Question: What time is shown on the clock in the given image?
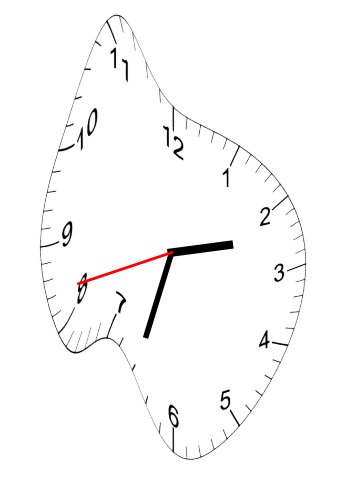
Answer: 02:32:42